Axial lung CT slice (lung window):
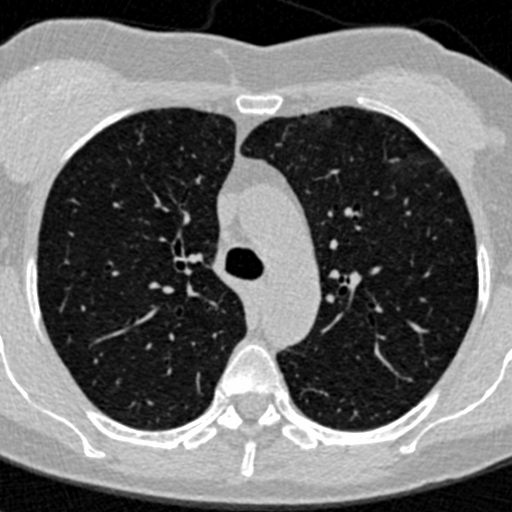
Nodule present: no